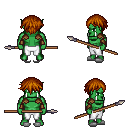
a pixel art fantasy rpg character, male body template, orc, green skin, leather shoulder armor, white pants, brunette short bangs hairstyle, leather bracers, white slippers, spear, four views (front, back, left, right), 2x2 character sprite sheet, small pixel art, hard edges, no anti-aliasing